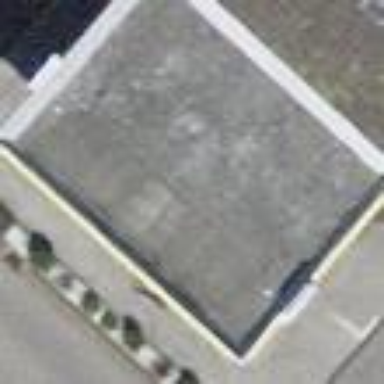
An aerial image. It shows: Fuel station located under roof.